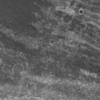
Label: not_dusty